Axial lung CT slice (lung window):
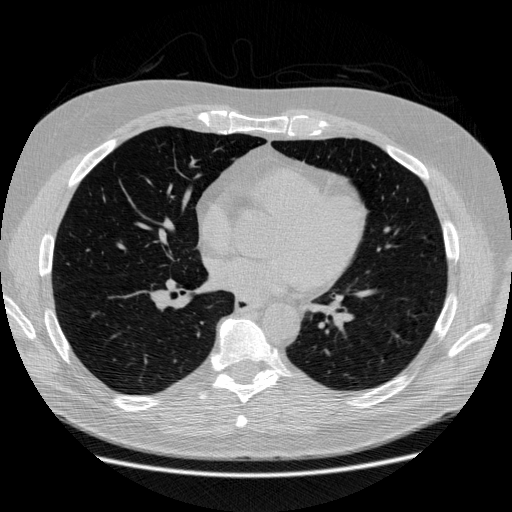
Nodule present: no